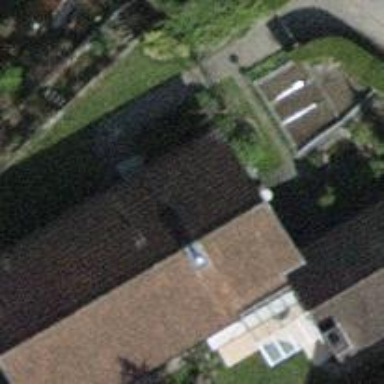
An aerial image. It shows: Detached building.